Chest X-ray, PA view. Patient: 56 years old, sex M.
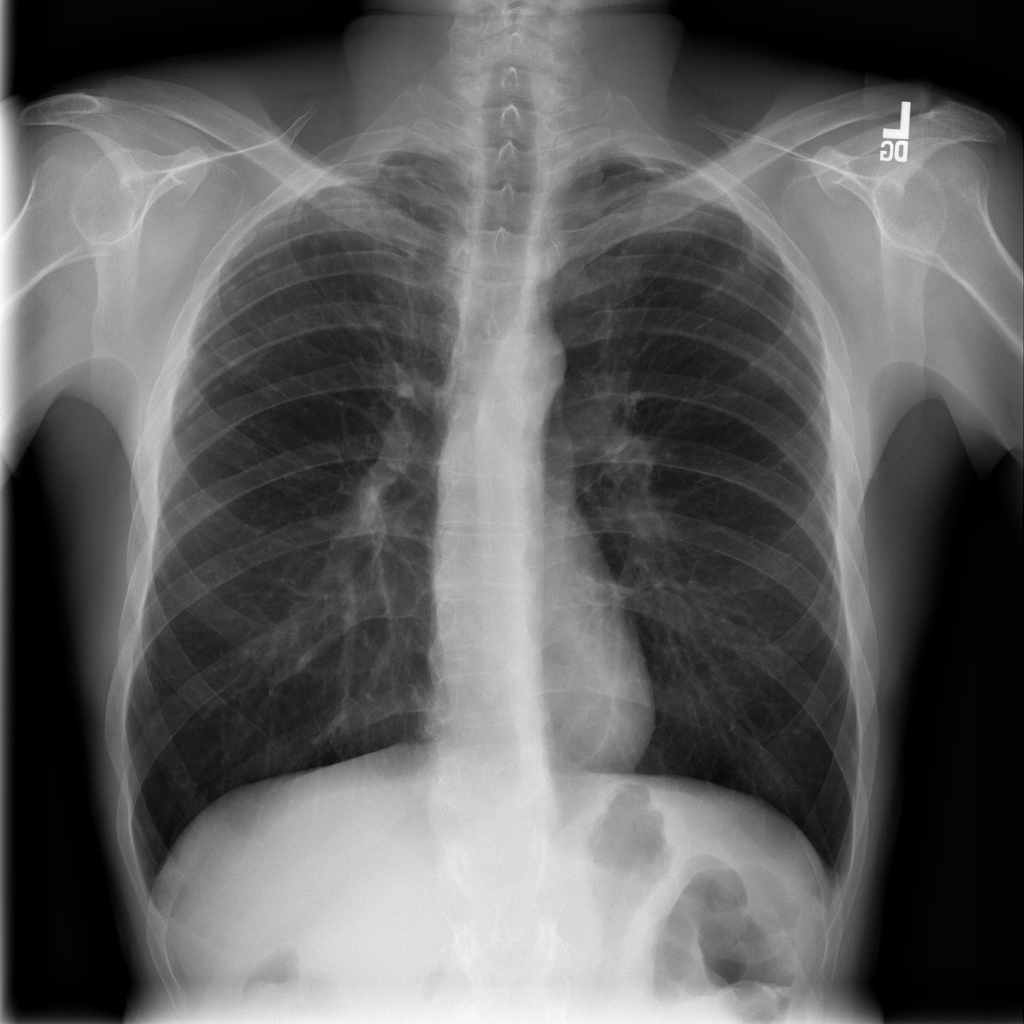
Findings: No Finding